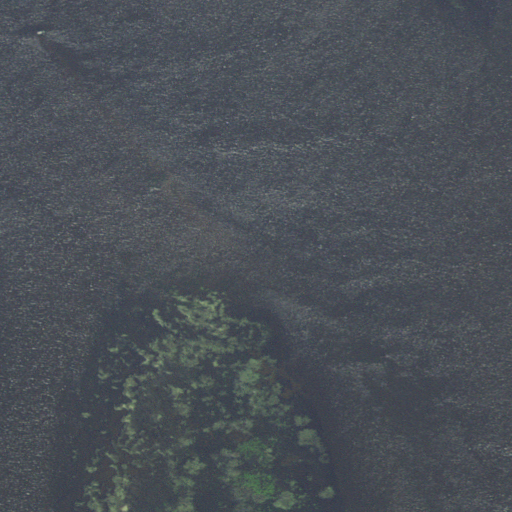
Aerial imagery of island in Wisconsin named Crane Island containing open water and herbaceous wetlands